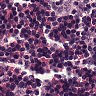
Metastatic tissue present: no